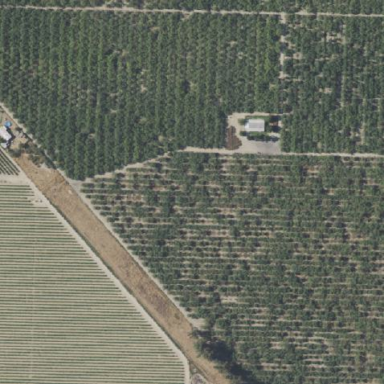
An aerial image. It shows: Almond orchard with rows of almond trees.